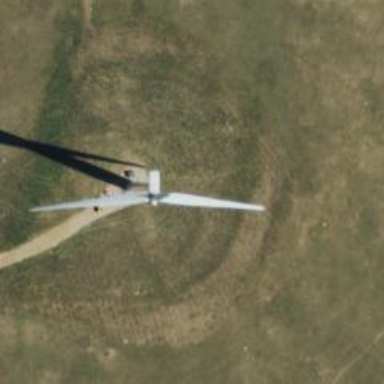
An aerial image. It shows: Wind generator powered by wind. The generator type is horizontal axis and it uses wind turbines.